Question:
Hi guys, I need to do such frame with css. And I have 8 images (4 top and bottom corners and 4 images that will be repeated).
This frame should be resizeable, so I can adjust it to the screen dimensions using javascript.
The problem is I have no idea how to do it. I tried to google for tutorial but fail at that.
Could someone point me a direction to dig in to?
So I have a place to start. Some tutorial or example how people do it)
Will be very appreciate, thank you)
P.S.
I know how to resize images.
I dont know how to combine 'div's' to have header like green one.
Having two corners and resizeable element in the middle.
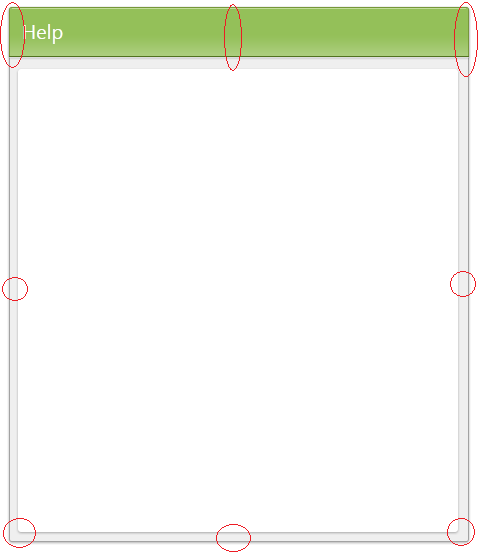
Answer: Except for header background, you won't need any other images. You can use a div for header with image background and 100% width, another div as the outer "square" with background and border and padding/margin, then div with white background and border radius (<URL>.